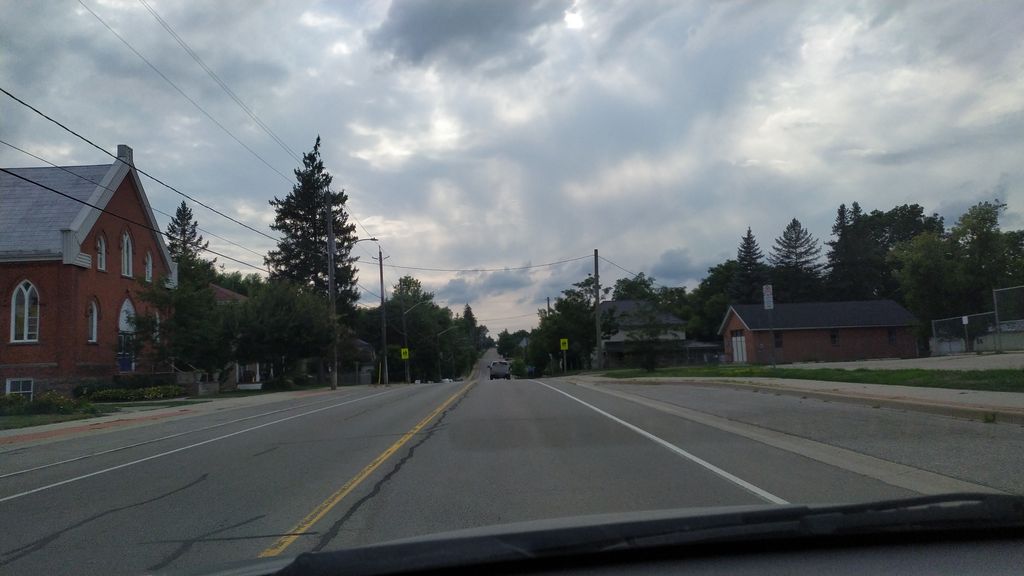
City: kitchener-waterloo